Question: I want to create a progress bar as specified in the image. I've very little idea about how to create a custom view. I checked a lot of tutorials, but couldn't find a starting point. I've no images regarding the progressbar. I'm supposed to draw it. I tried overriding the ondraw method, but I was unable to get the exact look.
Here is the image :
Thanks for your help
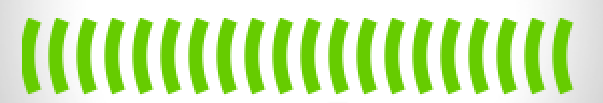
Answer: First off, you will only need one image of your loading arcs as they are replicable.
<URL>
'''
public class CustomView extends View
{
public CustomView(Context context)
{
super(context);
}
protected void onDraw(Canvas canvas)
{
canvas.drawBitmap(REFERENCETIBITMAPHERE, 0, 0, null);
}
@Override protected void onMeasure(int widthMeasureSpec, int heightMeasureSpec)
{
setMeasuredDimension(measureWidth(widthMeasureSpec), measureHeight(heightMeasureSpec));
}
private int measureWidth(int measureSpec)
{
int preferred = REFERENCETIBITMAPHERE.getWidth();
return getMeasurement(measureSpec, preferred);
}
private int measureHeight(int measureSpec)
{
int preferred = REFERENCETIBITMAPHERE.getHeight();
return getMeasurement(measureSpec, preferred);
}
private int getMeasurement(int measureSpec, int preferred)
{
int specSize = MeasureSpec.getSize(measureSpec);
int measurement = 0;
switch(MeasureSpec.getMode(measureSpec))
{
case MeasureSpec.EXACTLY:
measurement = specSize;
break;
case MeasureSpec.AT_MOST:
measurement = Math.min(preferred, specSize);
break;
default:
measurement = preferred;
break;
}
return measurement;
}
}
'''
You will need to create your own method to receive some sort of value indicating the loading progress, and then redraw accordingly.
For example:
'''
protected void onDraw(Canvas canvas)
{
// Where loadProgress is an int of some sort.
for(int i = 0; i < loadProgress; i++)
{
canvas.drawBitmap(REFERENCETIBITMAPHERE, REFERENCEBITMAPHERE.getWidth() * i, 0, null);
}
}
'''
I hope this helps. =)